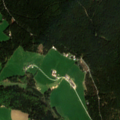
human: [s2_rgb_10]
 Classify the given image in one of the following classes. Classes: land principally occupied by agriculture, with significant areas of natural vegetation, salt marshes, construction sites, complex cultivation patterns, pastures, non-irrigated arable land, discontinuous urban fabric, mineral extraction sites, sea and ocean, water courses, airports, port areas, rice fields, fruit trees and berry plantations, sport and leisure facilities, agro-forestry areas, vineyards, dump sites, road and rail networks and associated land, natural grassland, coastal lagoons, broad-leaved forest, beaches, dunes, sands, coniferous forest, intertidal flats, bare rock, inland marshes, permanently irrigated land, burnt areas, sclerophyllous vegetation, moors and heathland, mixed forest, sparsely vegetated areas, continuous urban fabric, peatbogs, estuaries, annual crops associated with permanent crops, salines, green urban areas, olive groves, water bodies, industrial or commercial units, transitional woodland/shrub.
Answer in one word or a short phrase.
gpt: pastures, coniferous forest, mixed forest